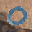
Label: 0